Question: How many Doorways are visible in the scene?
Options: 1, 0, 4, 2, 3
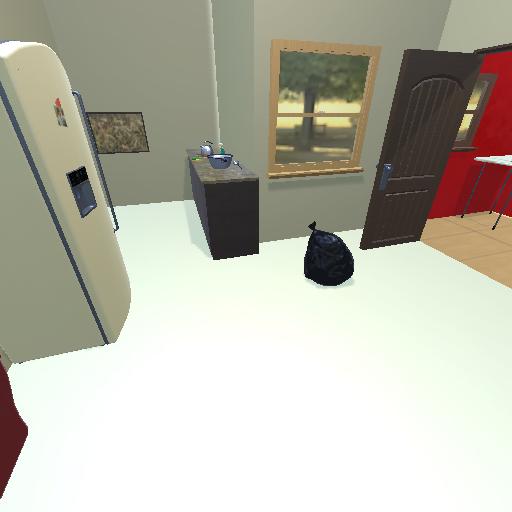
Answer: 1